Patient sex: M
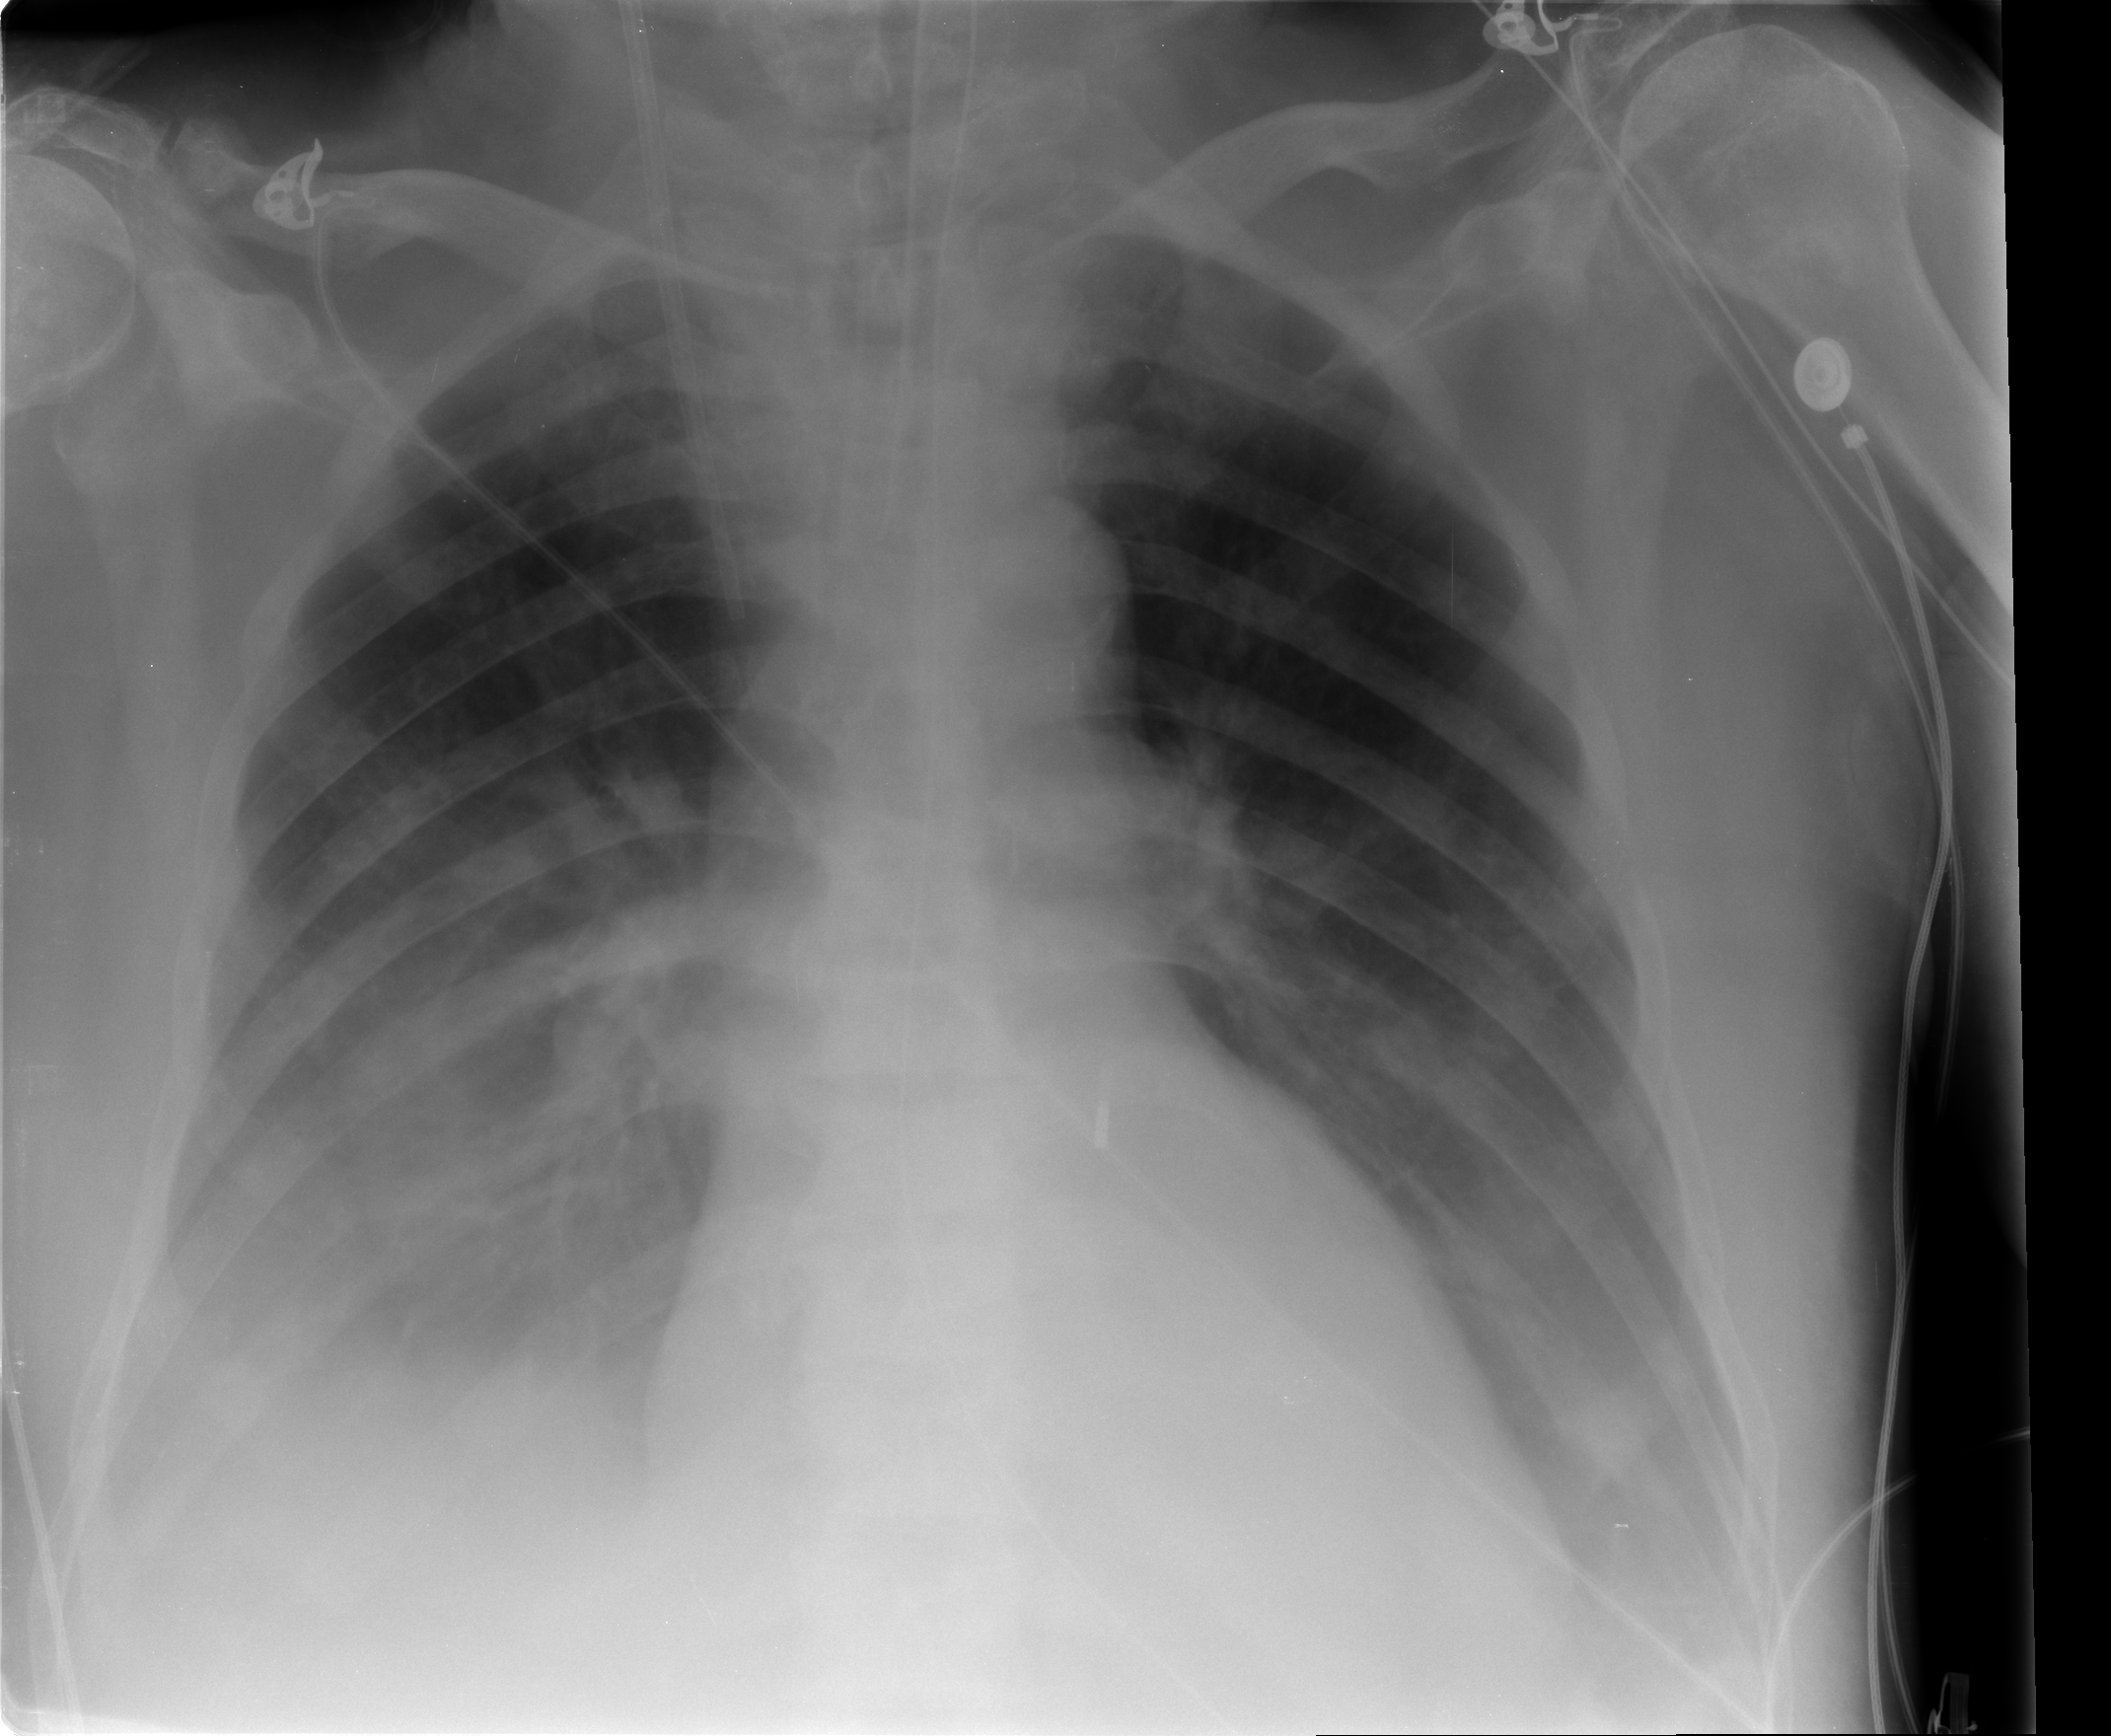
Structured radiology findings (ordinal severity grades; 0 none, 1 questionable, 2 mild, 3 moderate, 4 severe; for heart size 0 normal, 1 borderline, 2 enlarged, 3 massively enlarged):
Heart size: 1
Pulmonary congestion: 3
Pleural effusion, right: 2
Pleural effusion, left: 2
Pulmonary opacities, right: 1
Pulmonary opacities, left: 0
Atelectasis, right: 2
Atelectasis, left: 2